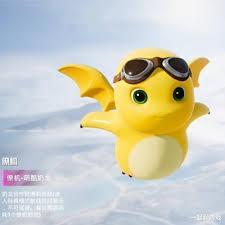
Label: nailong